Question: Hello the screenshot explains it:

Why are do the Items become so tall? I do no positioning myself:
'''
<ListBox Margin="6" ItemsSource="{Binding RelativeSource={RelativeSource Mode=FindAncestor, AncestorType={x:Type UserControl}}, Path=Segments}">
</ListBox>
'''
No ItemTemplate either I'm relying on default 'ToString()' behaviour.
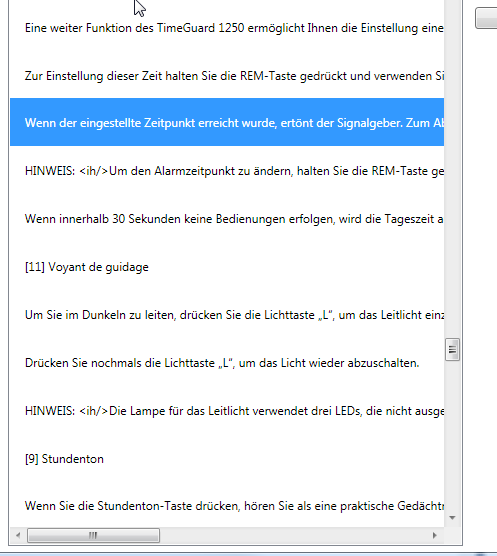
Answer: Sorry, I found the problem. Each Line is surrounded by newline characters.
I didn't see it immediately because the data is returned via IPC call from external program.